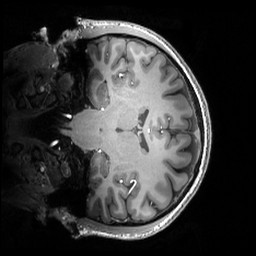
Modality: T1w
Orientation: coronal
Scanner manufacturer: philips
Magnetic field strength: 7 T
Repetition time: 0.008 s
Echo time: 0.001974 s